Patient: sex M, age 67
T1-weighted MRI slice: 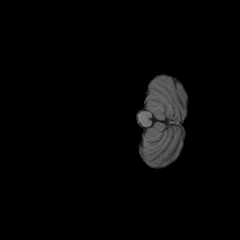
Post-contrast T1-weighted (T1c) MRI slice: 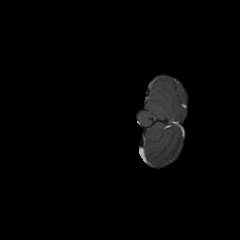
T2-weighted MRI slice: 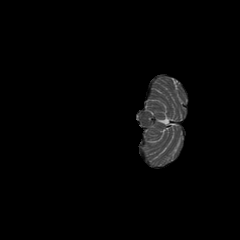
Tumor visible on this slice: no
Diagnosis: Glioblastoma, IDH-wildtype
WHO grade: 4